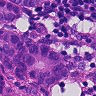
Metastatic tissue present: yes